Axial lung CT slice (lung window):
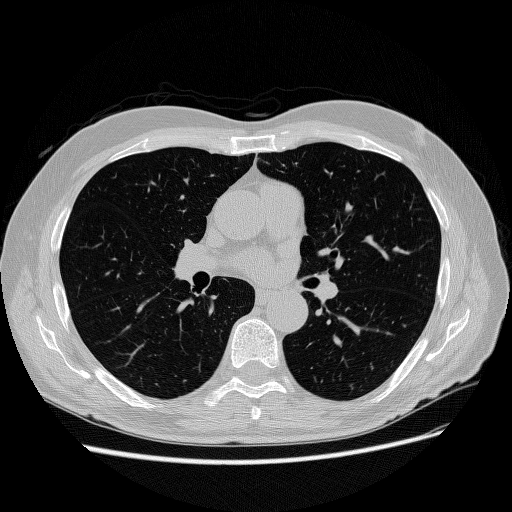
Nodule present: no